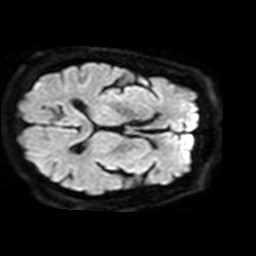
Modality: TRACE
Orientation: axial
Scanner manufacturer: philips
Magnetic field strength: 1.5 T
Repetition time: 2.887 s
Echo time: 0.06175 s